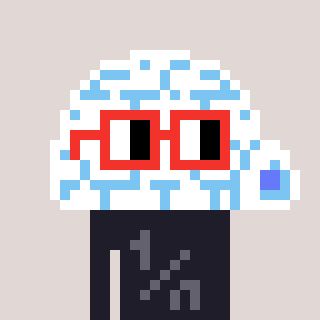
a pixel art character with square red glasses, a igloo-shaped head and a grayscale-colored body on a warm background